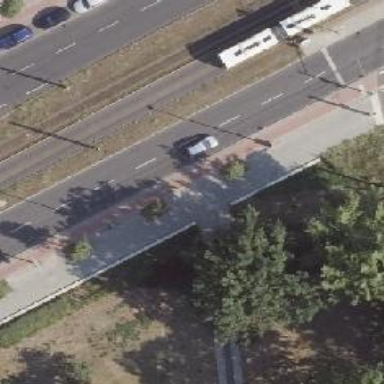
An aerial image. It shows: Secondary road with asphalt surface and cycle track on the right.